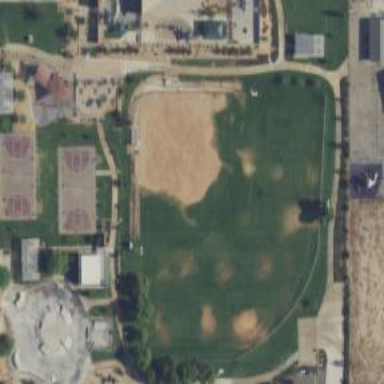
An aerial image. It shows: Baseball pitch for leisure land.